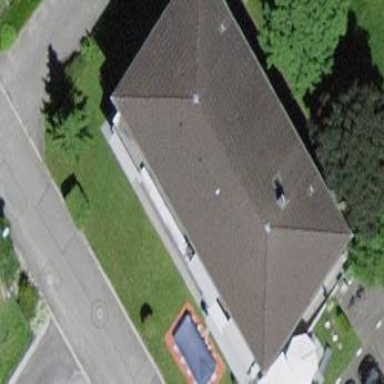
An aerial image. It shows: Building with hipped roof made of roof tiles.